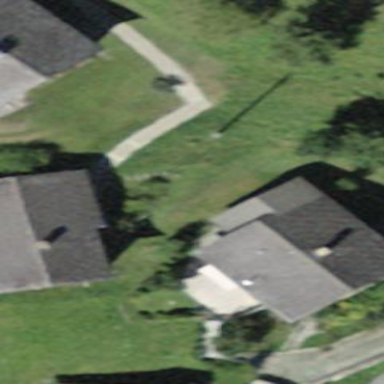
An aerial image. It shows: Simple and straightforward house.